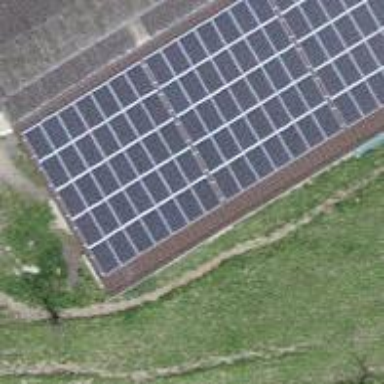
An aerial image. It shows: Solar power generator using photovoltaic panels.